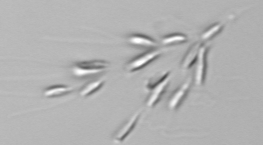
Label: Dinobryon